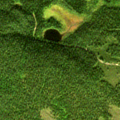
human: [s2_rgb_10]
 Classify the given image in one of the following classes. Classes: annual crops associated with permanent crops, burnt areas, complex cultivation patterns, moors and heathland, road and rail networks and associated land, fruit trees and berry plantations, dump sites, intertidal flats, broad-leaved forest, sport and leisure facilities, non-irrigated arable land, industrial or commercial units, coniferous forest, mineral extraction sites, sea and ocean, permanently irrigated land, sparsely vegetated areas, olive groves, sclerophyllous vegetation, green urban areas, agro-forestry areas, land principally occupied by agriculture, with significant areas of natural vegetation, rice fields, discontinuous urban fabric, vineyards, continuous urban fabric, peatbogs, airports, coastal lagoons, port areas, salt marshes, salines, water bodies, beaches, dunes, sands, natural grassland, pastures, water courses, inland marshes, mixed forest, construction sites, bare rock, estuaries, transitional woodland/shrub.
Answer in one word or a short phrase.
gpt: coniferous forest, transitional woodland/shrub